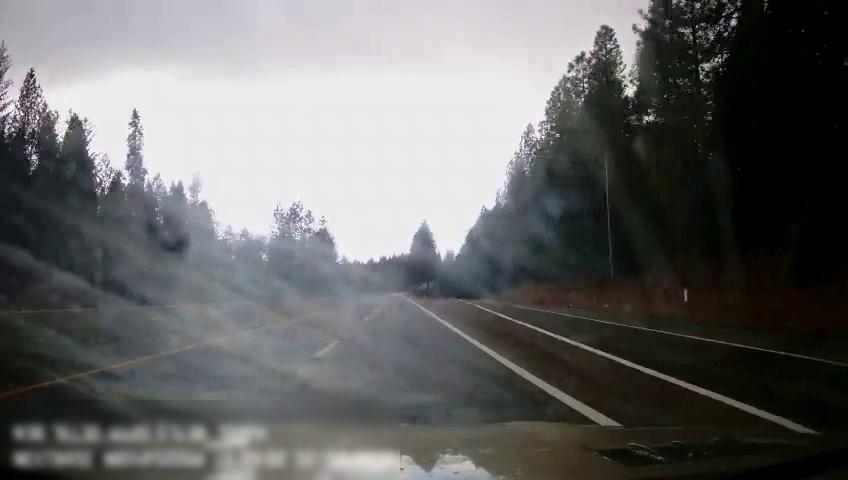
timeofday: Day
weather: Cloudy
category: Drivable Space
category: Drivable Space
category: Lanes | Current Lane
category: Lanes | Current Lane
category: Lanes | Alternate Lane
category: Lanes | Alternate Lane
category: Lanes | Alternate Lane